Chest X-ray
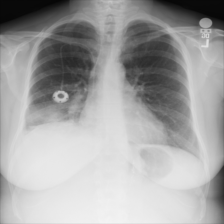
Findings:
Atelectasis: negative
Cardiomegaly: negative
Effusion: negative
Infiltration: negative
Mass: negative
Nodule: negative
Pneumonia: negative
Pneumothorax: negative
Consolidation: negative
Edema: negative
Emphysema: negative
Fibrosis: negative
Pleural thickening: negative
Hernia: negative